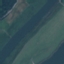
Land use / land cover: River